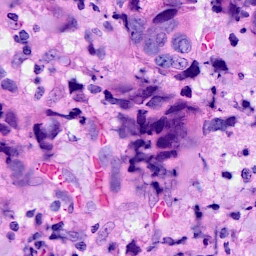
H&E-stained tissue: Breast